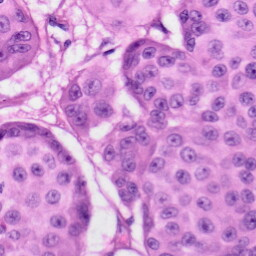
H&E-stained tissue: Skin